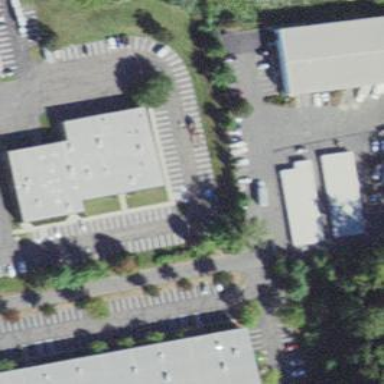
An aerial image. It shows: Commercial building.